Field crop: maize
Growth stage: 2
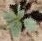
Species: datura